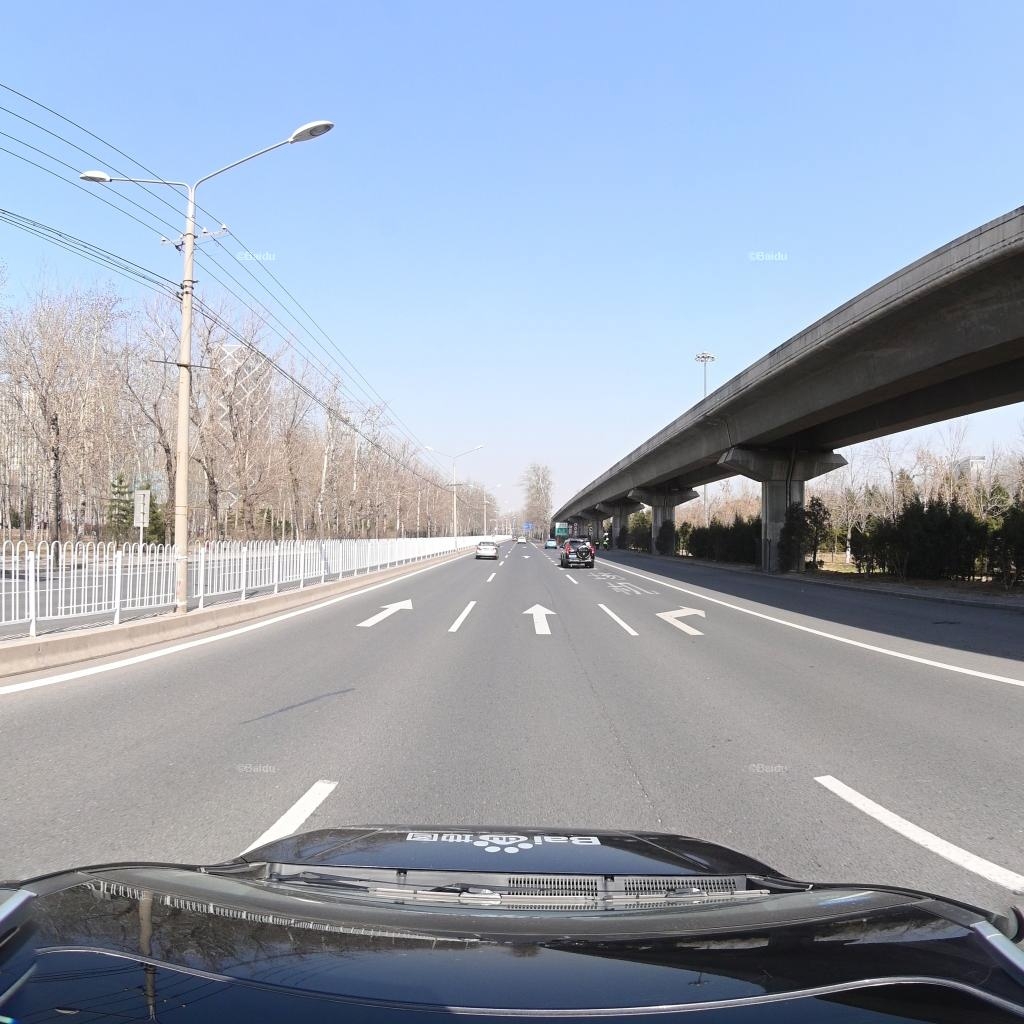
Region: Chaoyang
Road damage annotations: longitudinal crack, longitudinal patch